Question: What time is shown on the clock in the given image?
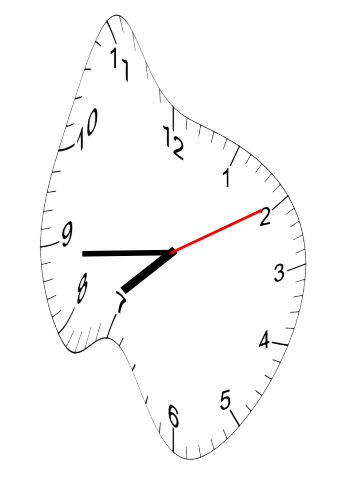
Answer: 07:44:10